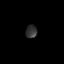
Tissue: lung
Cell type: Fibroblasts
Senescence score: 0.5955
Nuclear area (px): 144
Mean DAPI intensity: 51.049